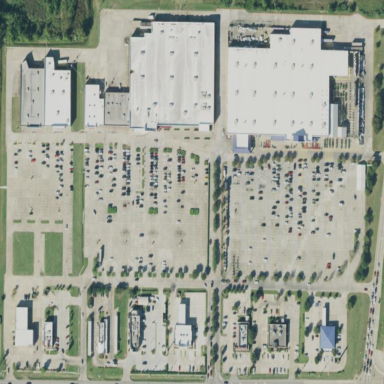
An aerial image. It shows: Retail area.